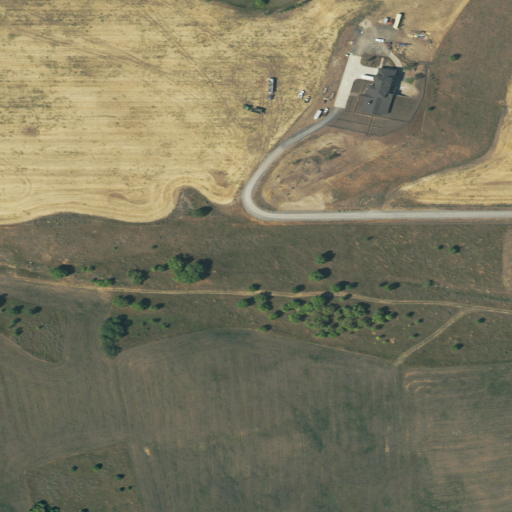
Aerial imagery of valley in Utah named Coldwater Canyon containing only cultivated crops